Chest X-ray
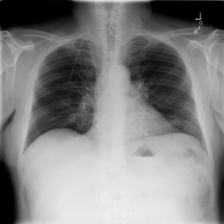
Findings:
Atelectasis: negative
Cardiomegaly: negative
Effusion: negative
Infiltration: negative
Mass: negative
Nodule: negative
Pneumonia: negative
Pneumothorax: negative
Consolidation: negative
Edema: negative
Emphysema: negative
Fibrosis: negative
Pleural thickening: negative
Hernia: negative